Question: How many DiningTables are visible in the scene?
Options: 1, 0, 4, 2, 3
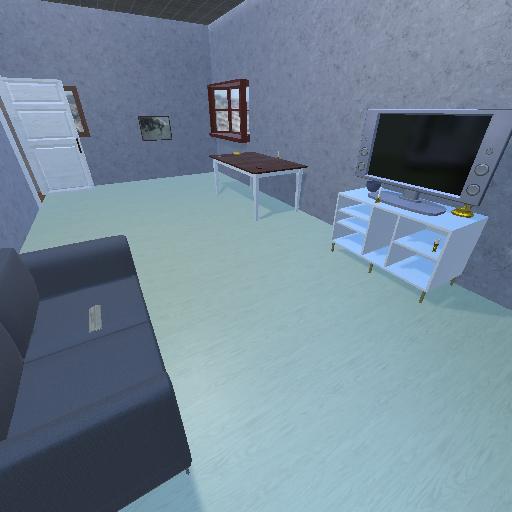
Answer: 1